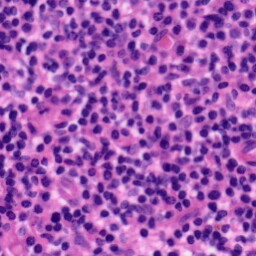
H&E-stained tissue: Tonsil